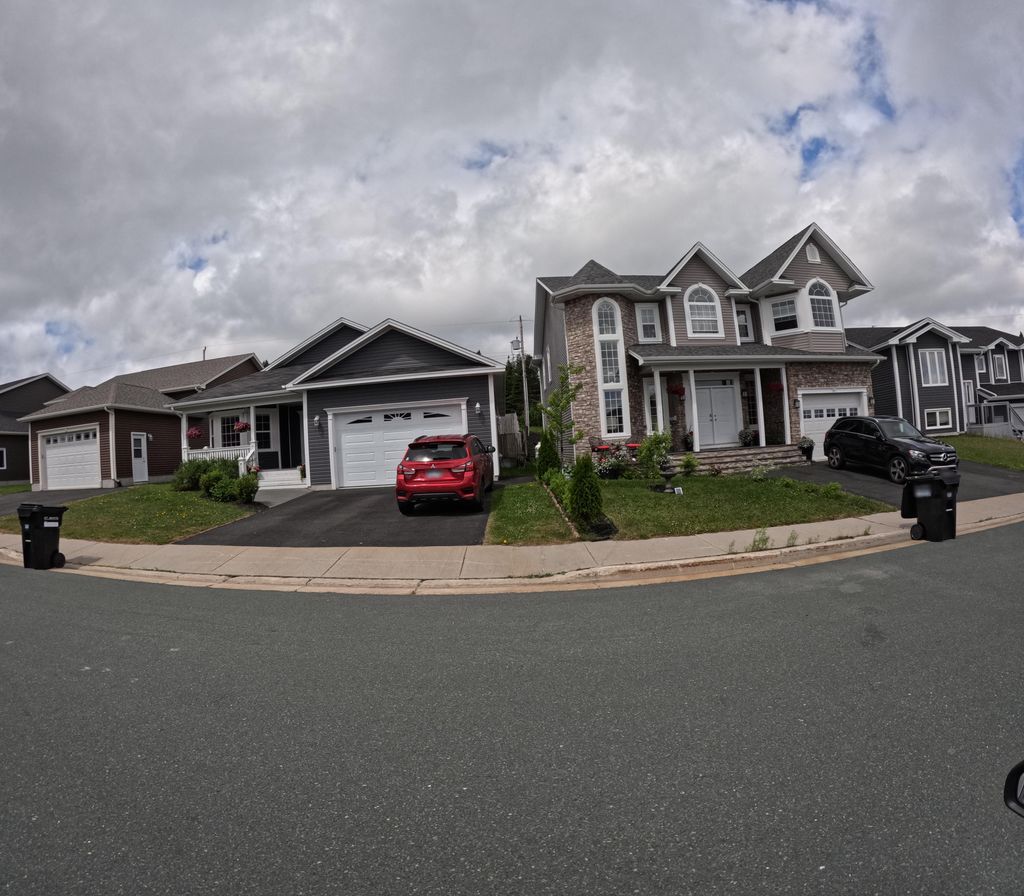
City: st_johns